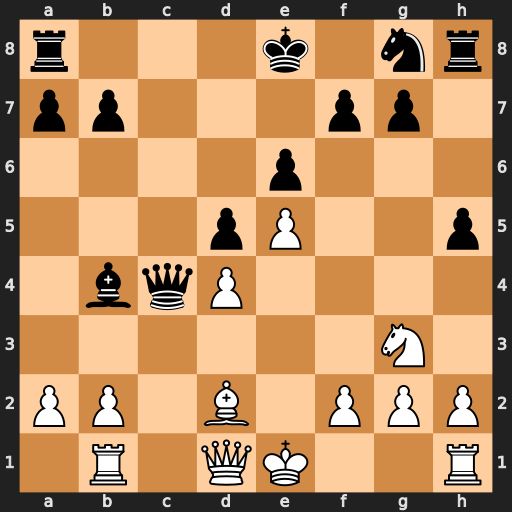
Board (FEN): r3k1nr/pp3pp1/4p3/3pP2p/1bqP4/6N1/PP1B1PPP/1R1QK2R
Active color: w
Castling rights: Kkq
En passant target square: -
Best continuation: Qa4+ b5 Qxb4